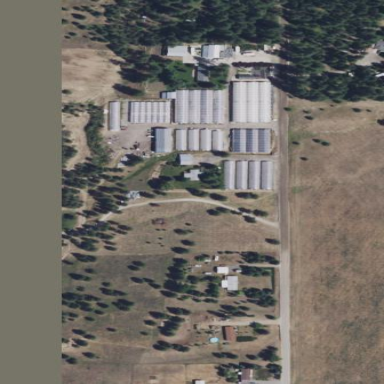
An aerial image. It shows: Area dedicated to greenhouse horticulture.